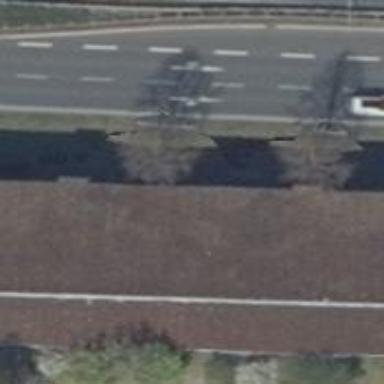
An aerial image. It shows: Avenue lined with broadleaved deciduous trees.